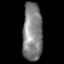
Tissue: skin
Cell type: Epithelial cells
Senescence score: 0.7273
Nuclear area (px): 1134
Mean DAPI intensity: 128.571